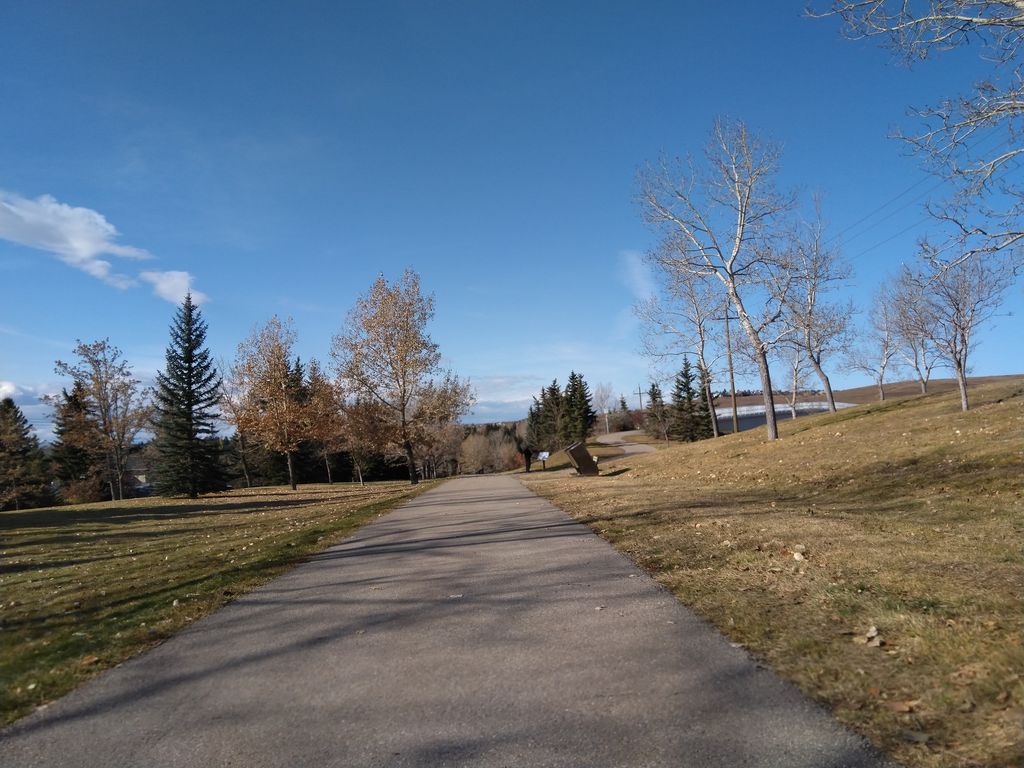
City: calgary